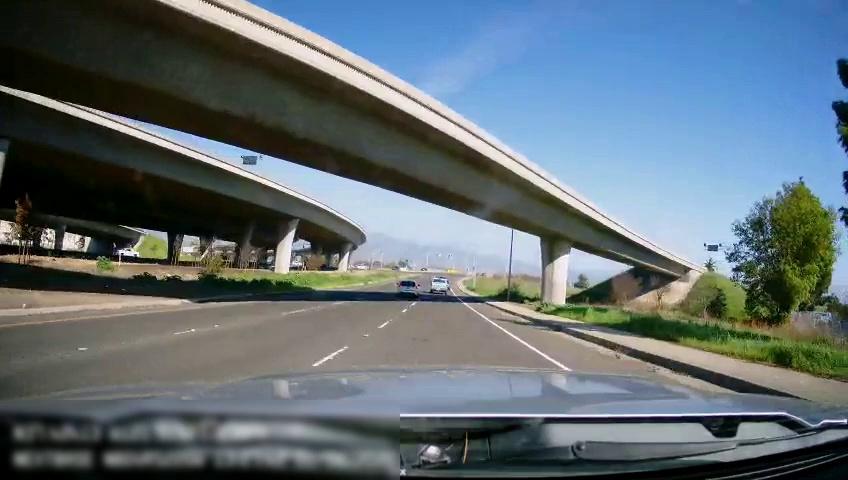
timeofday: Day
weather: Sunny
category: Drivable Space
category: Vehicles | SUV
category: Vehicles | Truck
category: Vehicles | Car
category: Lanes | Current Lane
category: Lanes | Current Lane
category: Lanes | Opposite Lane
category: Lanes | Opposite Lane